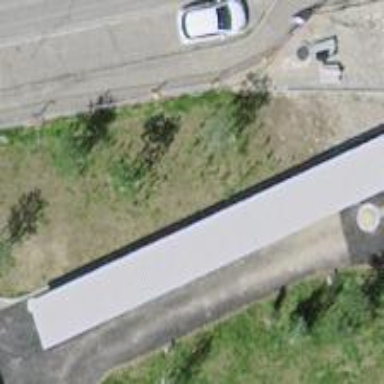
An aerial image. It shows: Bicycle parking area.